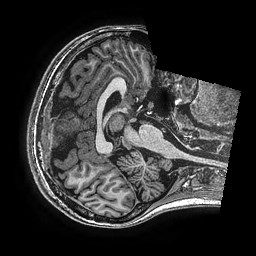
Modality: T1w
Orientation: axial
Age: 17
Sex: female
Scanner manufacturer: ge
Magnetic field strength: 3 T
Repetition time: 0.00766 s
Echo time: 0.003476 s